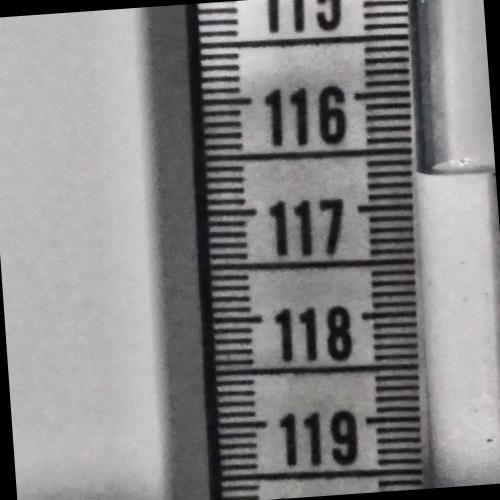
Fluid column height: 116.7 cm